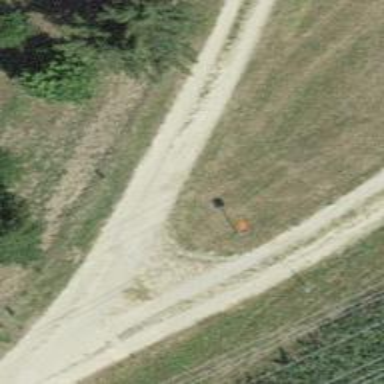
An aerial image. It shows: Aerial marker.